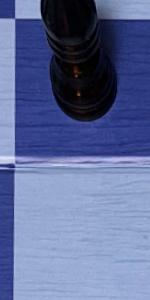
Label: Empty